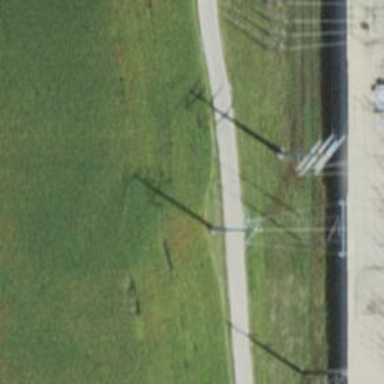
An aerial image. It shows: Power tower.